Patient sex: M
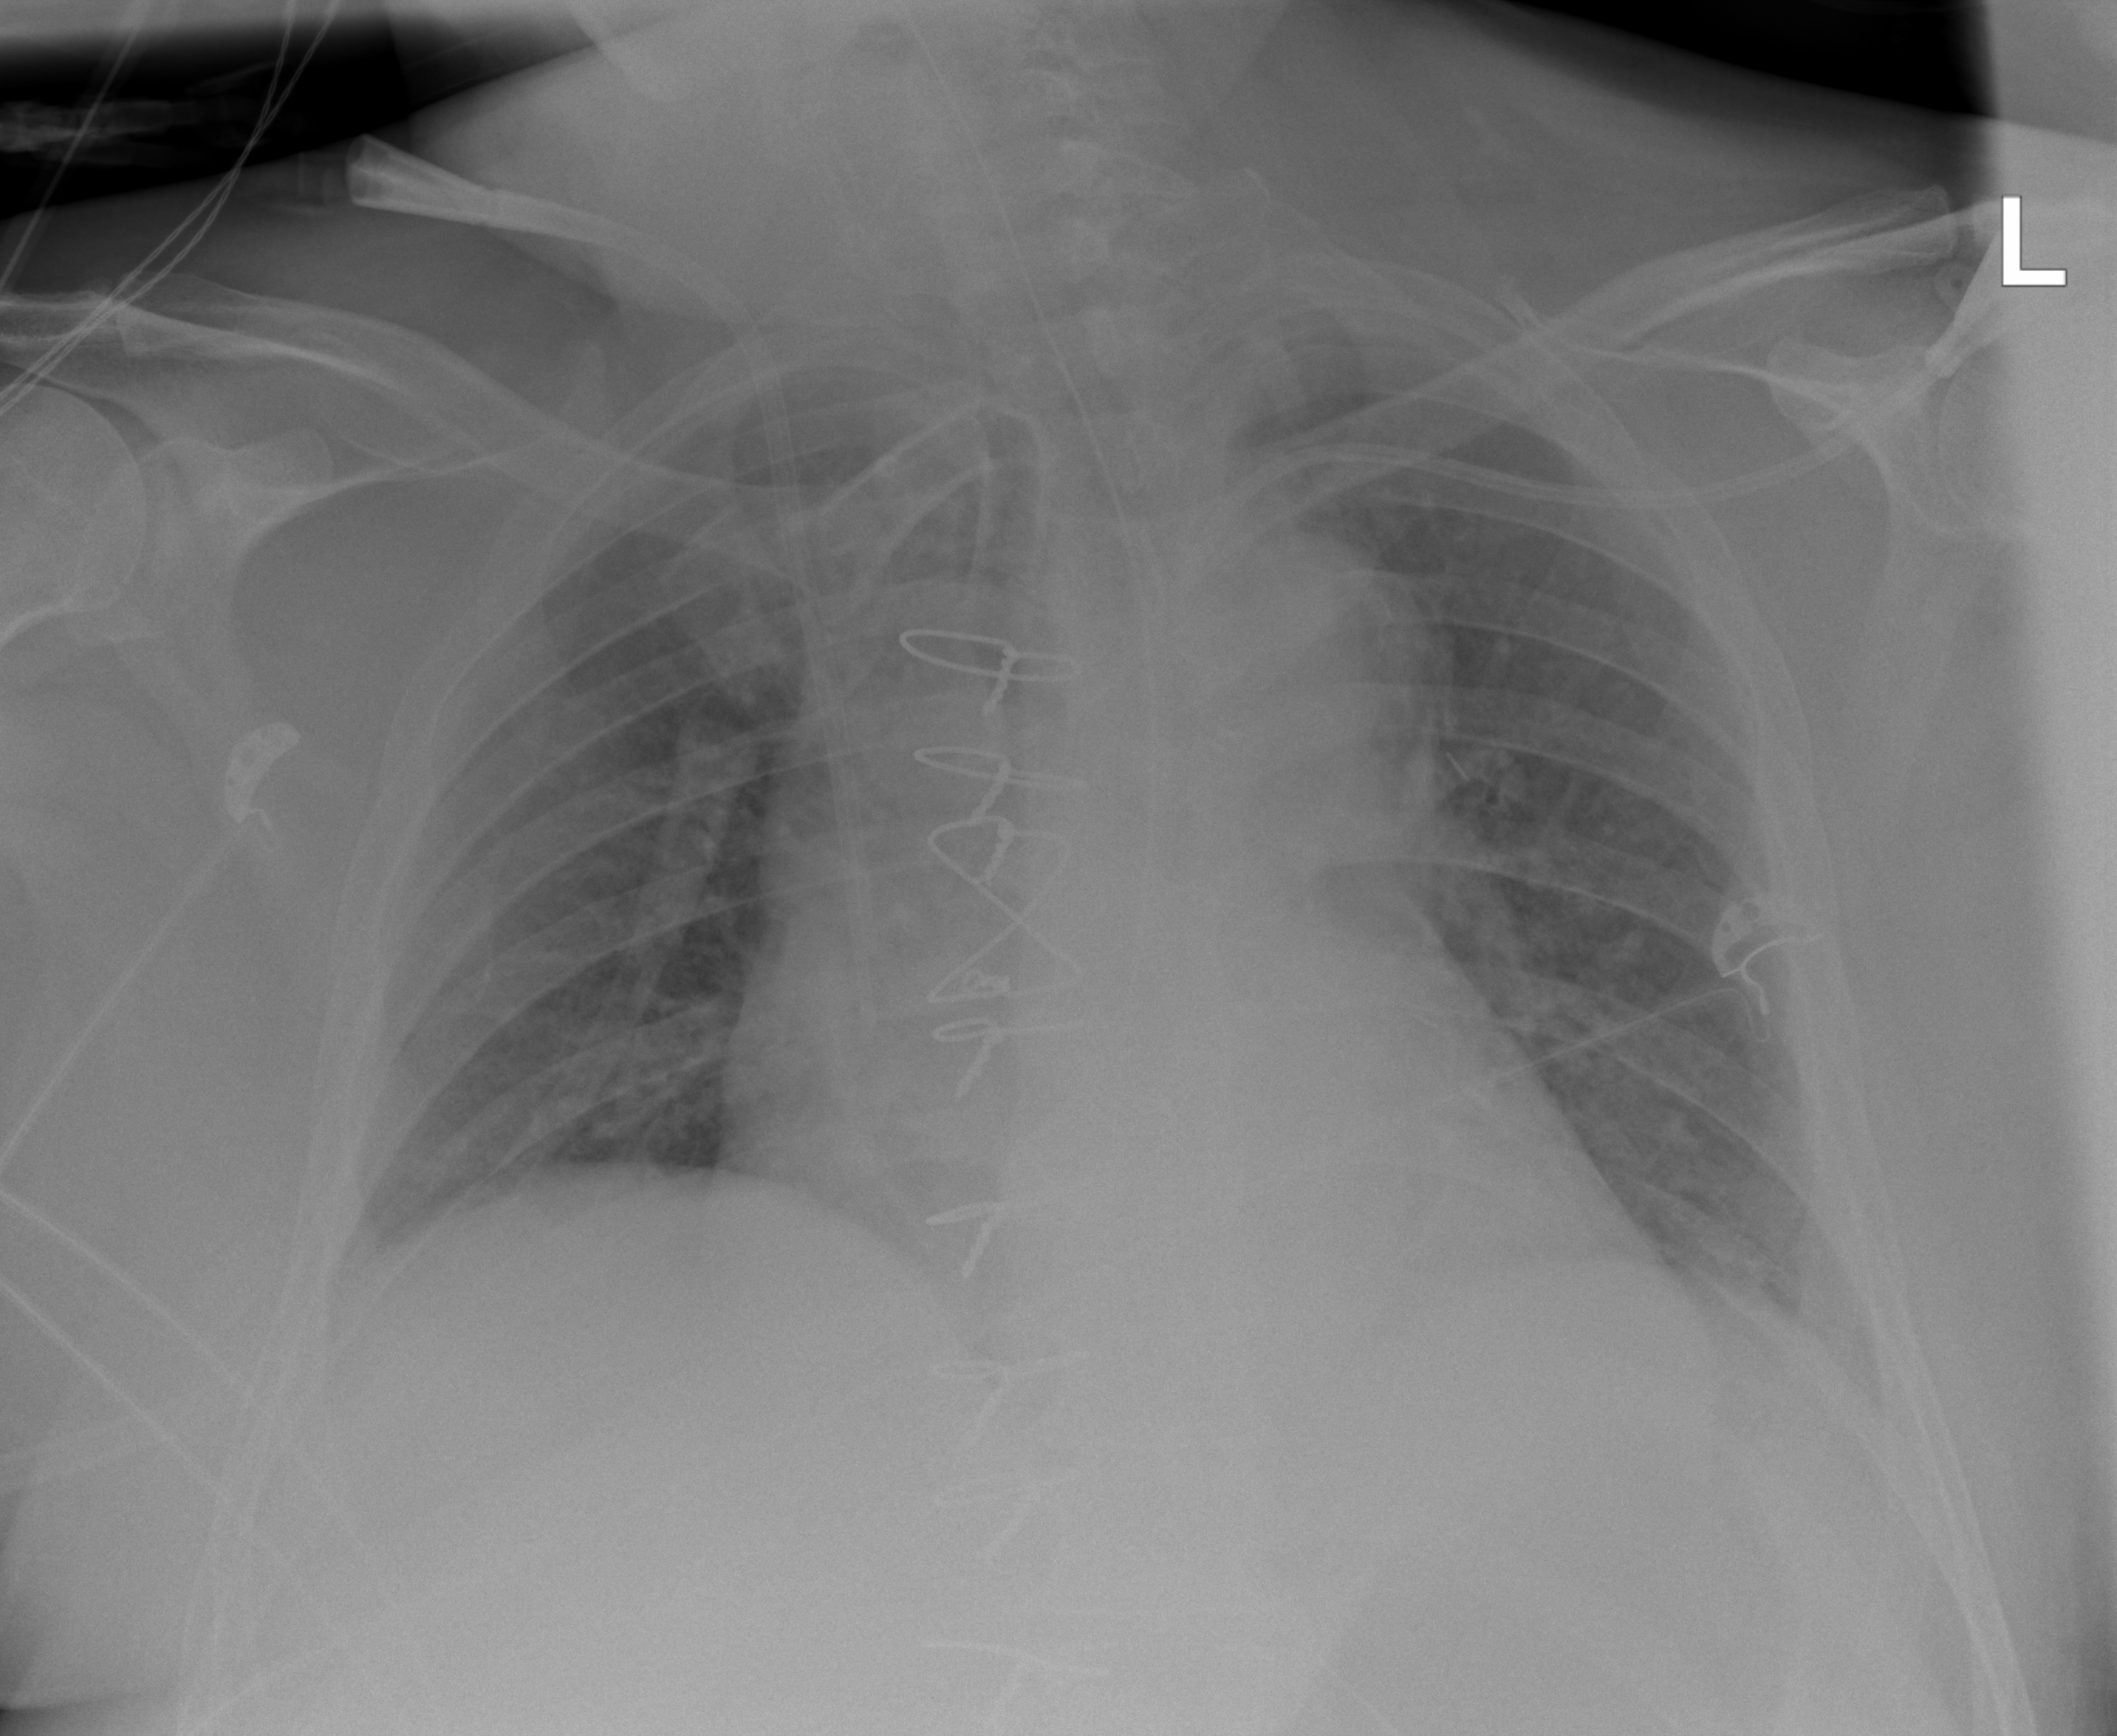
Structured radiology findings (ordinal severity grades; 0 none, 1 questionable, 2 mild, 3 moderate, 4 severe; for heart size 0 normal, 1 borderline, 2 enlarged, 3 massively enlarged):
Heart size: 2
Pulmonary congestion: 1
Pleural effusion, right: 1
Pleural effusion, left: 0
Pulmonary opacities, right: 0
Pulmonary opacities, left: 0
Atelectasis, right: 0
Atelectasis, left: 0